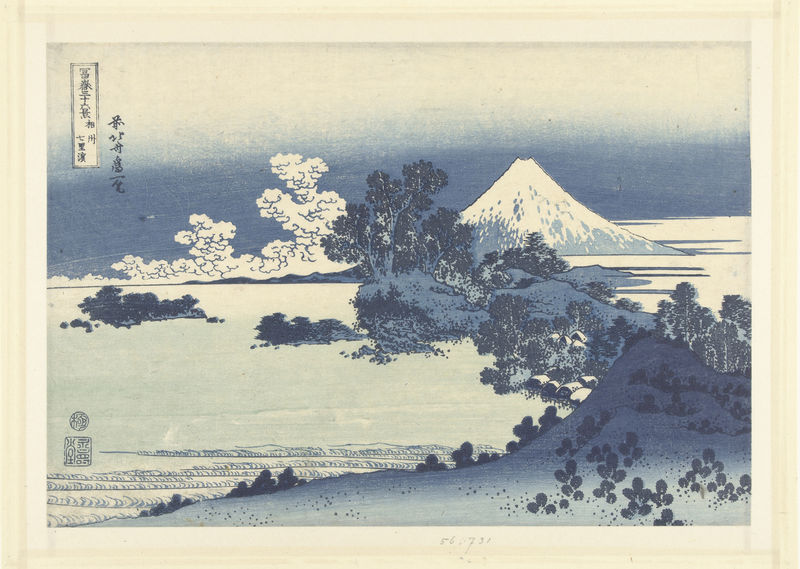
Titel: Het strand van Shichiri-ga-hama in de provincie Sagami
Künstler: Katsushika Hokusai
Standort: Amsterdam
Institution: Rijksmuseum
Schlagwörter: berg, blau, weiß, bäume, landschaft, see, zeichnung, hügel, busch, büsche, japan, schrift, japanisch, vulkan, schwarz weiß, fuji, fujiama